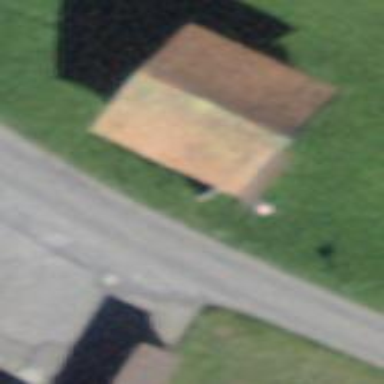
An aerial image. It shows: Barn.